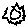
Label: sun